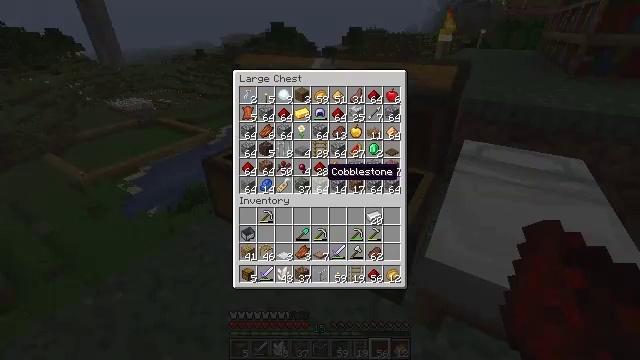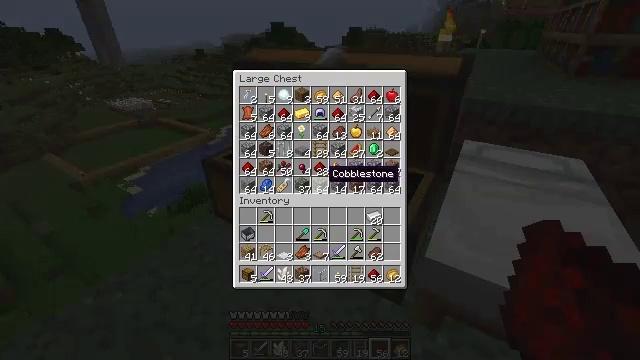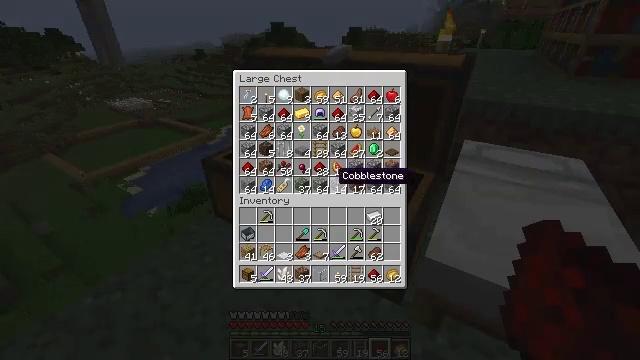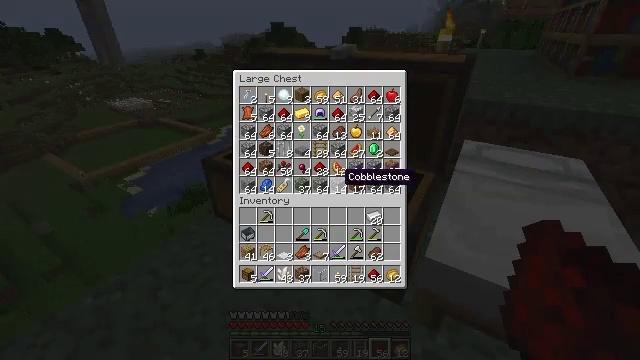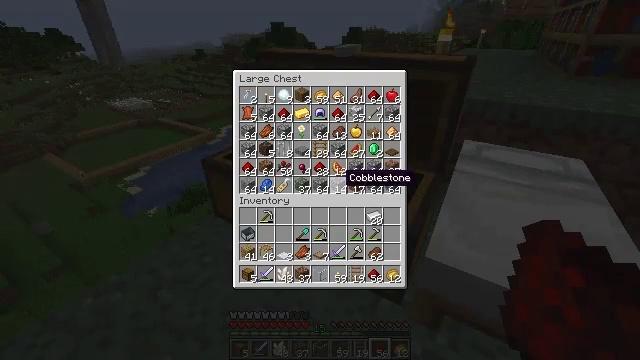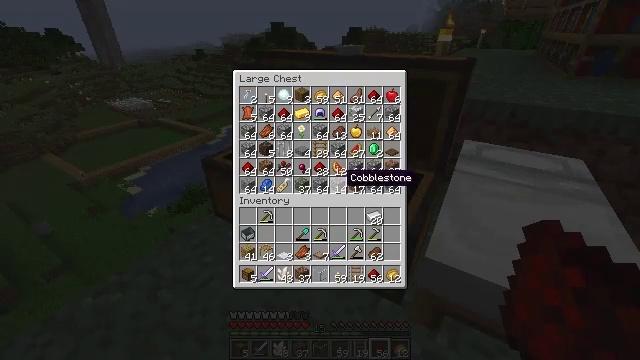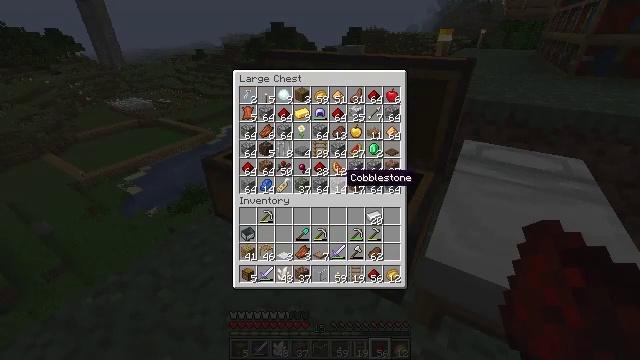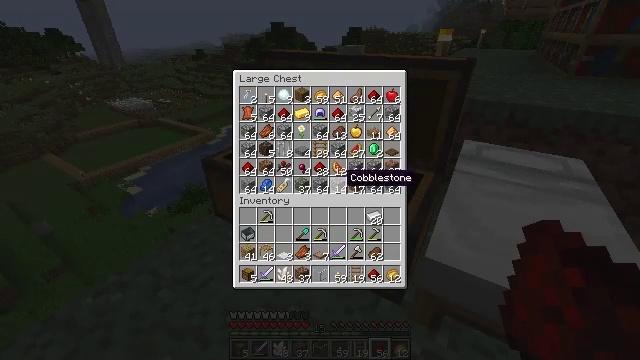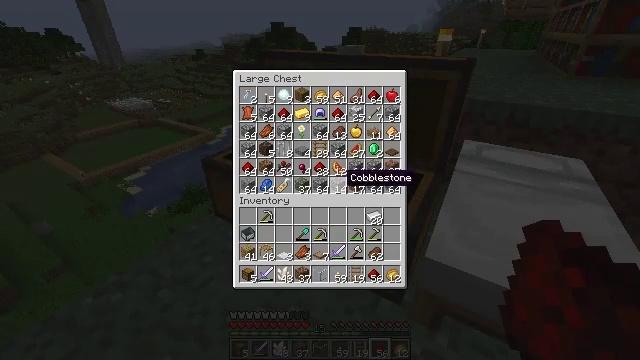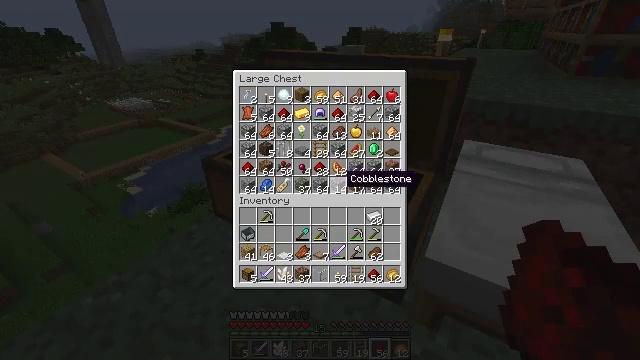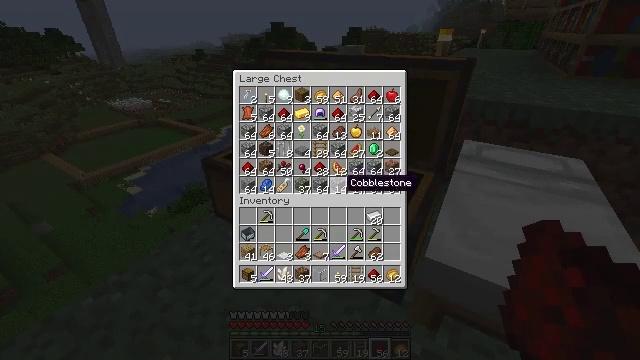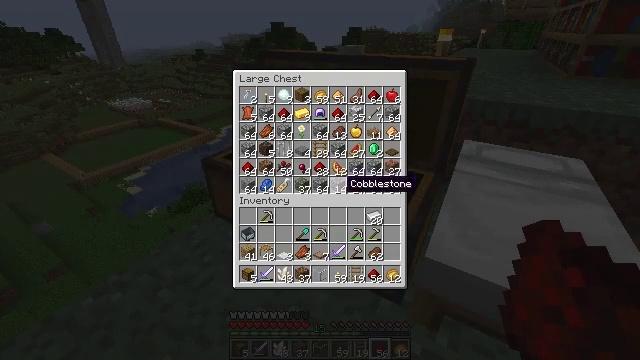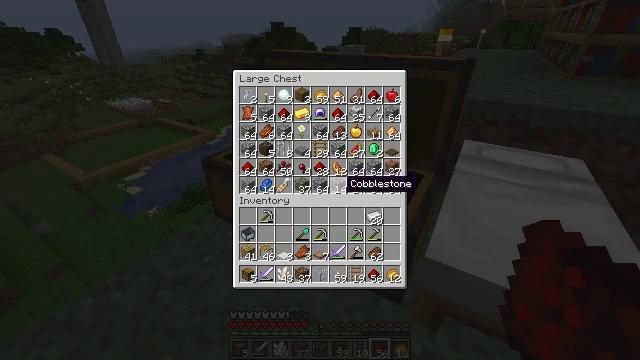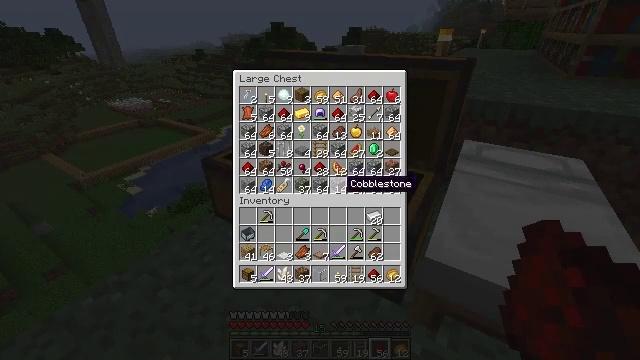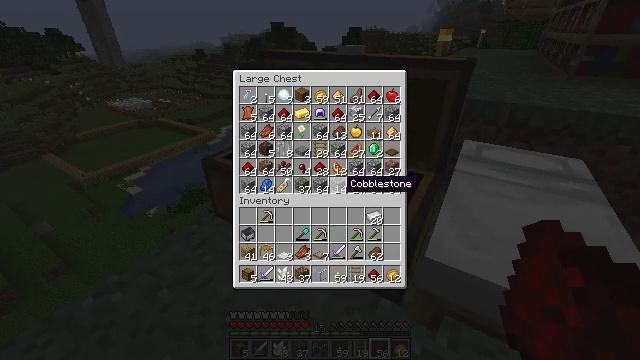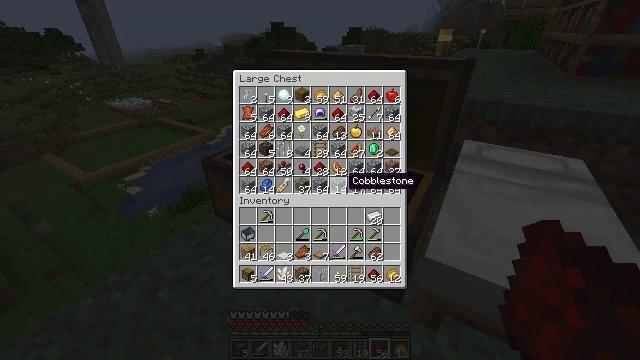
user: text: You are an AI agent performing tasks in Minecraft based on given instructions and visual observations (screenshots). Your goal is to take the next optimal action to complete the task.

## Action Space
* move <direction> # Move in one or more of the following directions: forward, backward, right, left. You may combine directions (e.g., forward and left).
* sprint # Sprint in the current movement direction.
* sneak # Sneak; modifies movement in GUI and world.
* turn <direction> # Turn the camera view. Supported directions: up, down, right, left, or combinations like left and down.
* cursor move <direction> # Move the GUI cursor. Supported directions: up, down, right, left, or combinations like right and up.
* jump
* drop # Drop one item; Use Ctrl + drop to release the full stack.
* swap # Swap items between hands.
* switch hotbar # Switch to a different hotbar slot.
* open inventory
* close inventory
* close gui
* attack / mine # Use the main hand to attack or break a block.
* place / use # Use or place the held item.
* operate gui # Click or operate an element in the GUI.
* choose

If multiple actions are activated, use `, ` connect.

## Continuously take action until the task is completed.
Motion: motion action
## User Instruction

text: Turn ink sacs or wither roses into black dye.
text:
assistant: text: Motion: no_op
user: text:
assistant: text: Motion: cursor move right
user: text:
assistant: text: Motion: no_op
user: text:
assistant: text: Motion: no_op
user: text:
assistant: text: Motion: no_op
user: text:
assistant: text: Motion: no_op
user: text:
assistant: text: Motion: no_op
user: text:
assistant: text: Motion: no_op
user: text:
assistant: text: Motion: no_op
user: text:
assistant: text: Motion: no_op
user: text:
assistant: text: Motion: no_op
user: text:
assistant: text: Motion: no_op
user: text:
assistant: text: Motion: no_op
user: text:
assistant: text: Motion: no_op
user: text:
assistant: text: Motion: no_op
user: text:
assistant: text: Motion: cursor move up
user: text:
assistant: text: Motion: cursor move up
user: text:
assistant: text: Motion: cursor move up
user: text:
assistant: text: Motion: cursor move left and up
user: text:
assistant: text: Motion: no_op
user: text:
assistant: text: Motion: no_op
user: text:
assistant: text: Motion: no_op
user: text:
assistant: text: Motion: no_op
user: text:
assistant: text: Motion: sneak
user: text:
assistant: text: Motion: sneak
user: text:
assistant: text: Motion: sneak
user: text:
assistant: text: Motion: sneak
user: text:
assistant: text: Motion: sneak
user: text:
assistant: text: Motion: sneak
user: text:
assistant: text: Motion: sneak